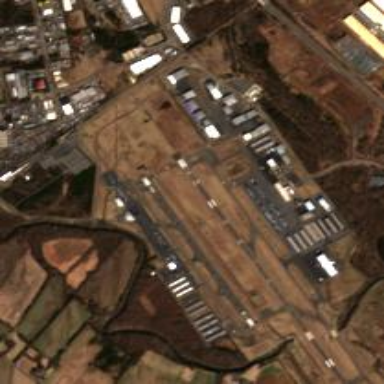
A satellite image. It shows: Runway at airport.